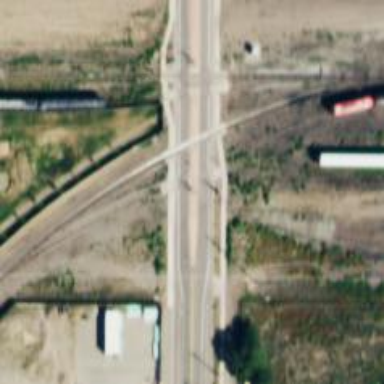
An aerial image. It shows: Railway crossing.